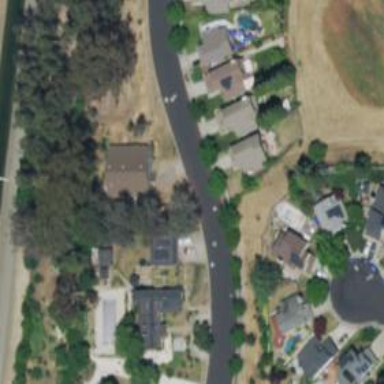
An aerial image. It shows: Residential road with sidewalk on the left.